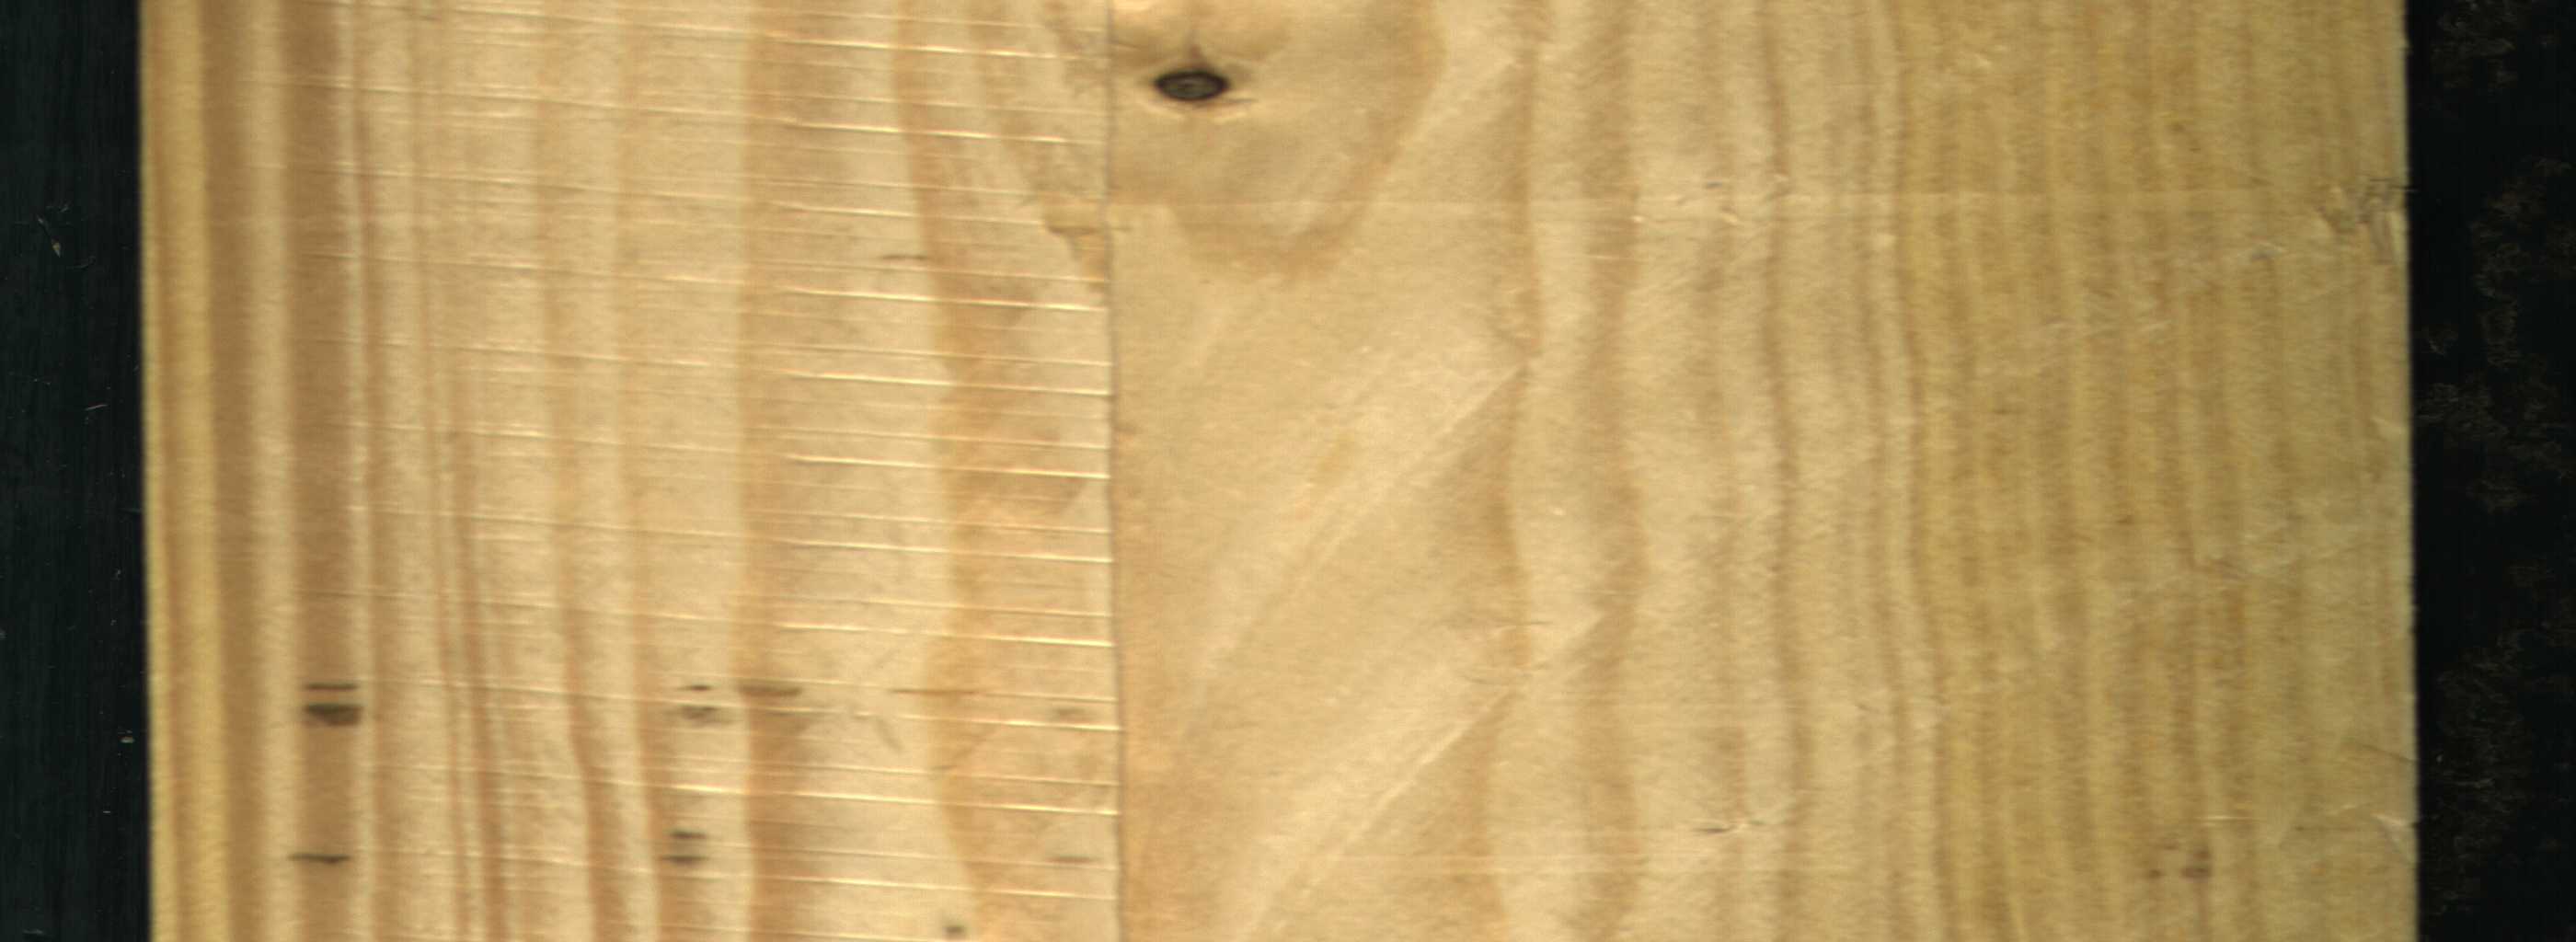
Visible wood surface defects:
Dead_Knot